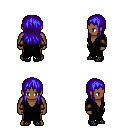
a pixel art fantasy rpg character, male body template, human, dark skin, gray robe, magenta pants, blue unkempt hairstyle, cloth bracers, ghillies, four views (front, back, left, right), 2x2 character sprite sheet, small pixel art, hard edges, no anti-aliasing